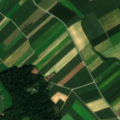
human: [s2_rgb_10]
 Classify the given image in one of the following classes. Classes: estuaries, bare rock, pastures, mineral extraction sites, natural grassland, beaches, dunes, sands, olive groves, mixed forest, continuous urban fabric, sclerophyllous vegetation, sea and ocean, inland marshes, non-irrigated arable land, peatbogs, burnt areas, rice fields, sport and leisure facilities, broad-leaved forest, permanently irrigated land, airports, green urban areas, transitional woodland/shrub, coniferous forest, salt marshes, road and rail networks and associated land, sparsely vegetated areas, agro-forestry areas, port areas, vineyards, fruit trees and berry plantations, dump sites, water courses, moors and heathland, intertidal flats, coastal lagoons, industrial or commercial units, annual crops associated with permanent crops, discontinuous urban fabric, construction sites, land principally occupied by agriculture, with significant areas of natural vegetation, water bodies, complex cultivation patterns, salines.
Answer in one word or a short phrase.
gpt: non-irrigated arable land, pastures, complex cultivation patterns, mixed forest